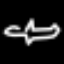
Label: airplane